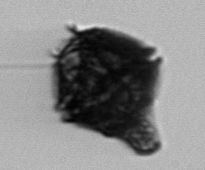
Label: Gonyaulax